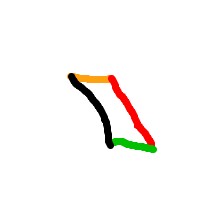
Shape: parallelogram